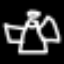
Label: angel